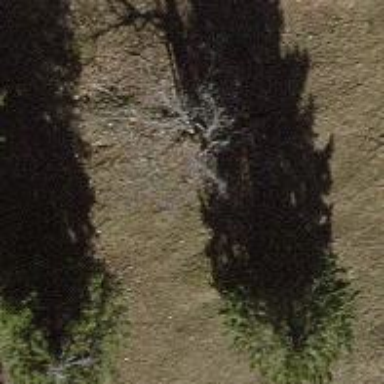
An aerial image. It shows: Beautiful tree in nature.